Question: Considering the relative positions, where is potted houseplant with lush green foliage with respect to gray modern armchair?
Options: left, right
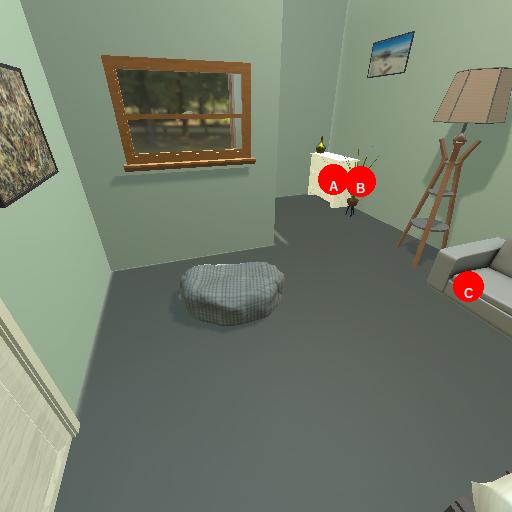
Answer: left